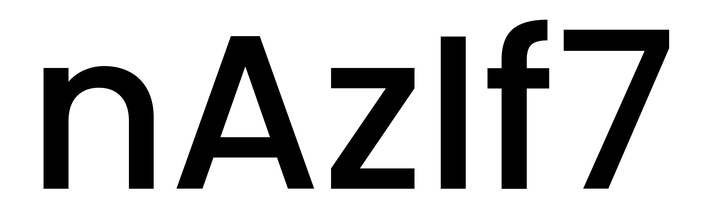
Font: Poppins-Medium